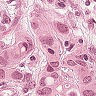
Metastatic tissue present: yes